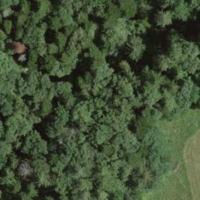
EUNIS habitat code: 44
Species observed at this site:
Lathyrus vernus